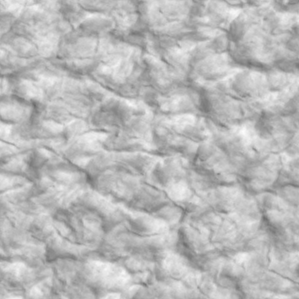
Label: non_frost